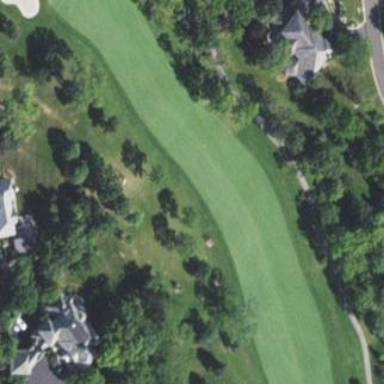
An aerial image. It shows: Golf fairway surrounded by grass.